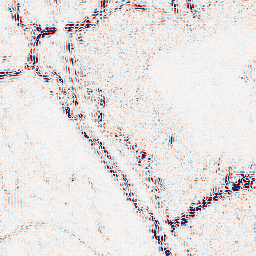
Category: wavelet
Decomposition family: wavelet_biorthogonal
Decomposition parameters: wavelet: bior4.4
level: 2
Upsampling method: area
Upsampling parameters: scale: 2
Upsampling scale: 2